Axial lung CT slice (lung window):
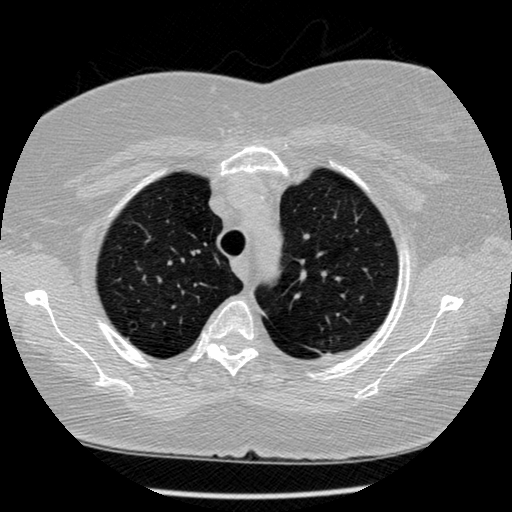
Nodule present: no